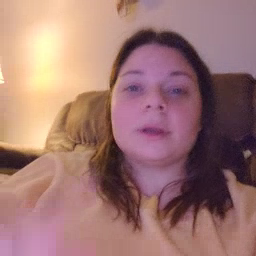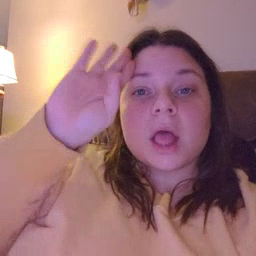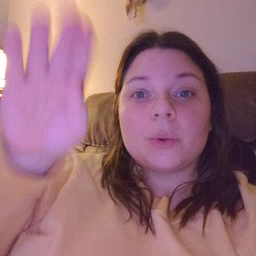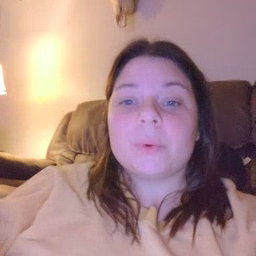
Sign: hello